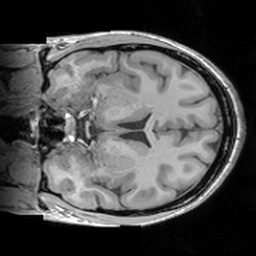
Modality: T1w
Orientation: coronal
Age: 28
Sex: female
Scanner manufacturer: siemens
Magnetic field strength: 3 T
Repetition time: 1.63 s
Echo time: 0.00311 s